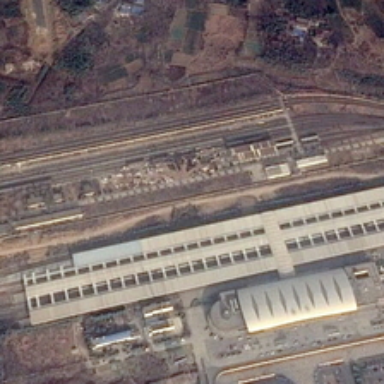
In front of the train station tracks pass through the residential area .